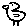
Label: bird